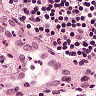
Metastatic tissue present: no